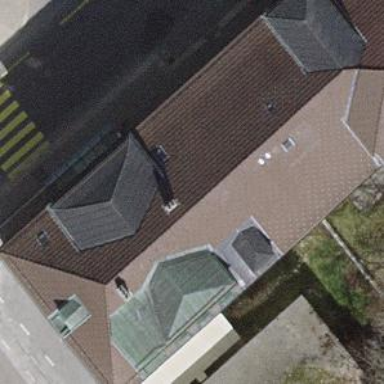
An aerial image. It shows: Building.